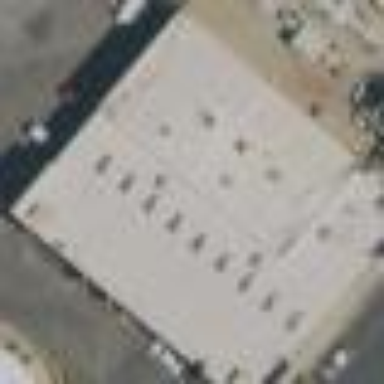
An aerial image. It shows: Commercial building.